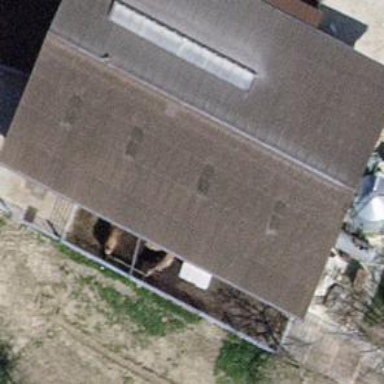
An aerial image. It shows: Farm building.